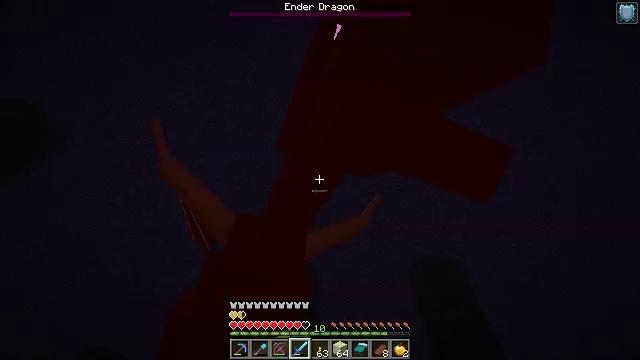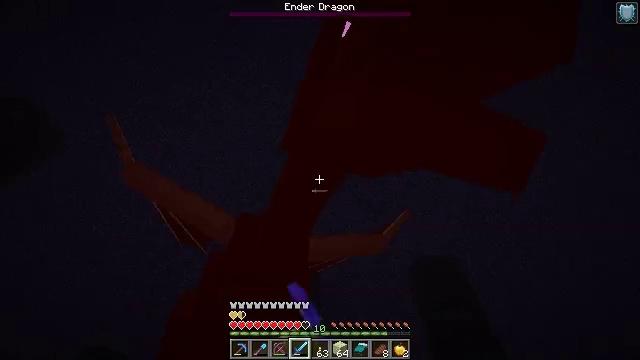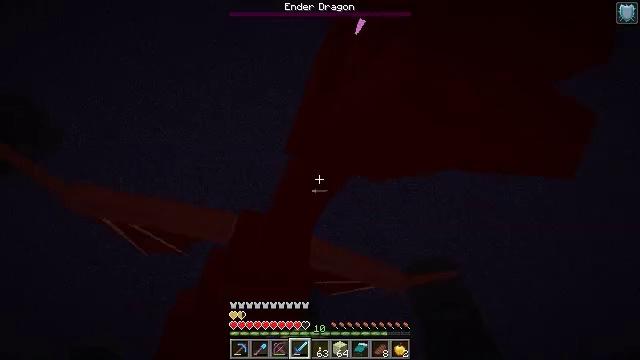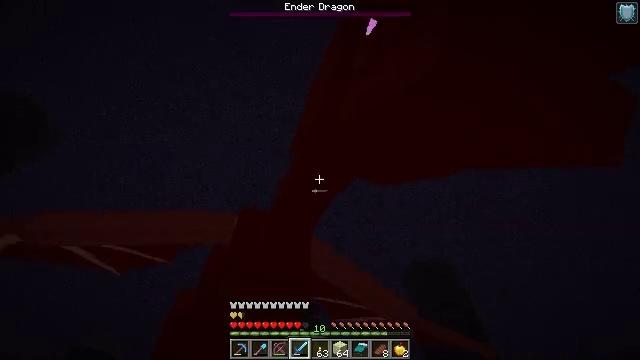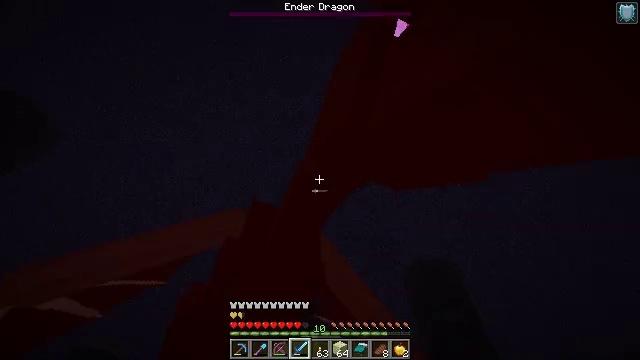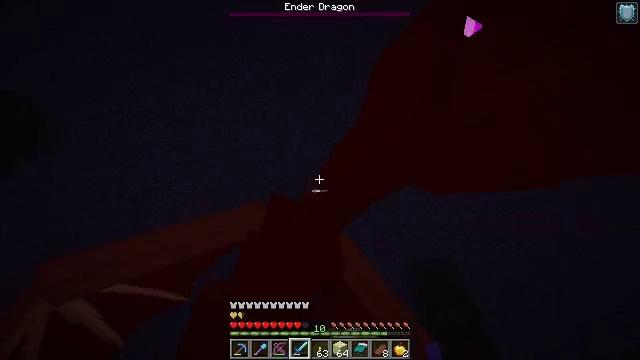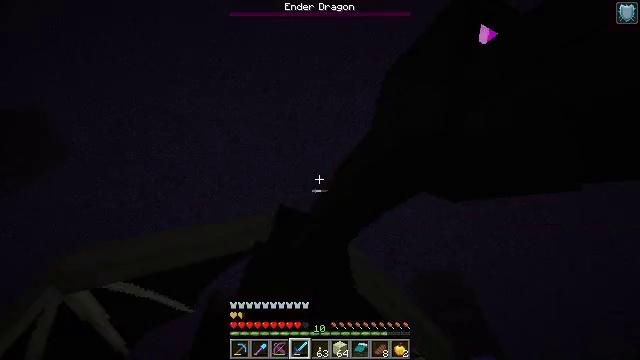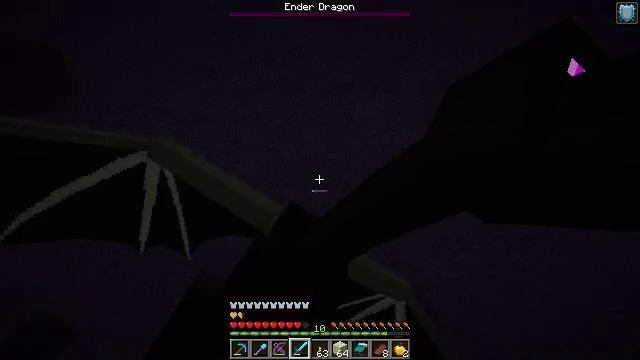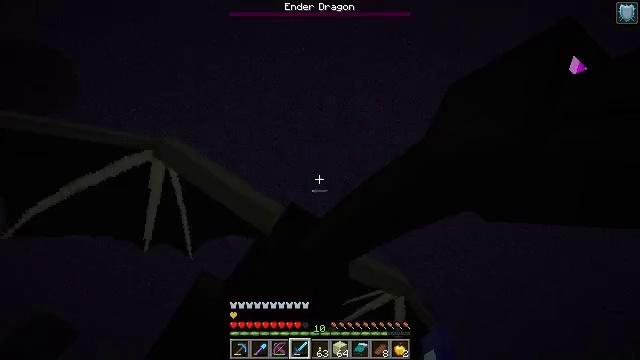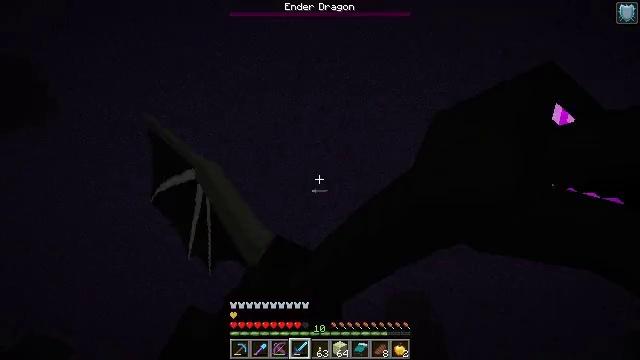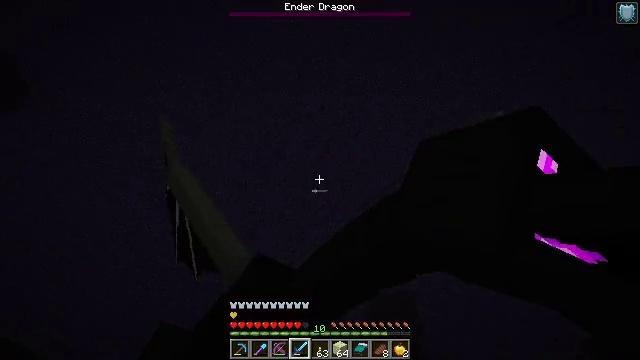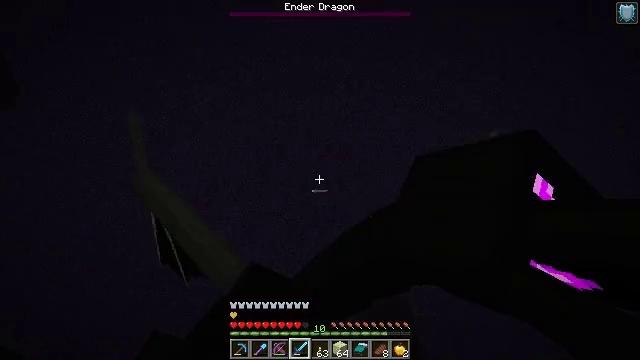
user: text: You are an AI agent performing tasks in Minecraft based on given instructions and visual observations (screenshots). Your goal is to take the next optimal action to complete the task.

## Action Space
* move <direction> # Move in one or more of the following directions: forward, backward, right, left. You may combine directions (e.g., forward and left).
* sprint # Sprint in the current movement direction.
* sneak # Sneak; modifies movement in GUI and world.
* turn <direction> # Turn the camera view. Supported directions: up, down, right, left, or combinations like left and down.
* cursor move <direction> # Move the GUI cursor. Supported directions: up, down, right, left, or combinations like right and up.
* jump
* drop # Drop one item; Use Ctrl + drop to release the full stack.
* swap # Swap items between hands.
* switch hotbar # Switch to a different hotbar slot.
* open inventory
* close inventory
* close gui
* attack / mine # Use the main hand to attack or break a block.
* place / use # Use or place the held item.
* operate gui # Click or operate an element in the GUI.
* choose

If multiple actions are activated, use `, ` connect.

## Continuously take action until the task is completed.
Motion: motion action
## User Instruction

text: Kill the ender dragon.
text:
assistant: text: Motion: move forward and move left, attack / mine
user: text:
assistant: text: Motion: move forward and move left, attack / mine
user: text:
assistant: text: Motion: move left, attack / mine
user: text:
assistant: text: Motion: move left, attack / mine
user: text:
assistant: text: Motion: move left, attack / mine
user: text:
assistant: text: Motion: move left, turn up
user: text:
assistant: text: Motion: move left, attack / mine
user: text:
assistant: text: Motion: move left, attack / mine
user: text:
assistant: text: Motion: move left, turn right, attack / mine
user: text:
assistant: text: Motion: move left, turn right
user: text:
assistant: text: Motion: move left, turn right, attack / mine
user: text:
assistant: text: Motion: attack / mine